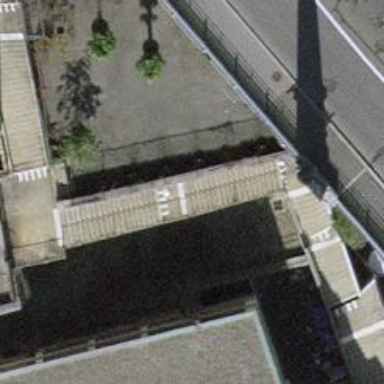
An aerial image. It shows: Set of steps on the road.